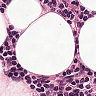
Metastatic tissue present: no